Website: bh-photo
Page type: store-pickup
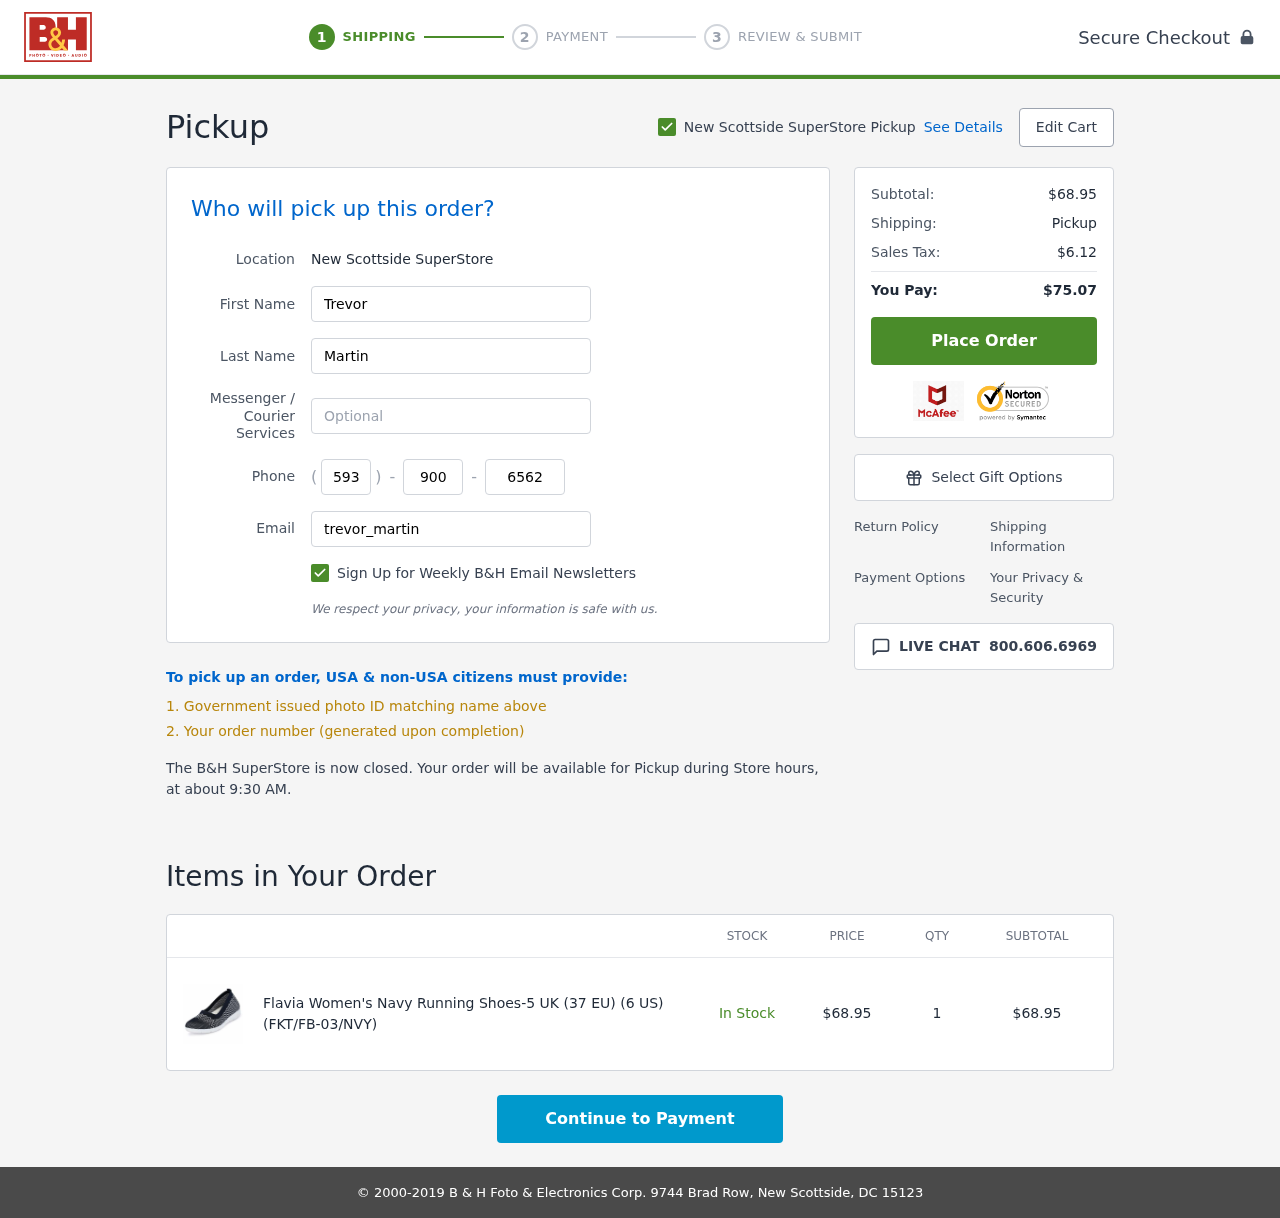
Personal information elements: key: PII_EMAIL
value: trevor_martin@gmail.com
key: PII_FIRSTNAME
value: Trevor
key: PII_LASTNAME
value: Martin
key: PII_LOCATION1_CITY
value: New Scottside SuperStore Pickup
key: PII_LOCATION1_CITY
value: New Scottside SuperStore
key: PII_PHONE_AREA
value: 593
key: PII_PHONE_PREFIX
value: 900
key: PII_PHONE_SUFFIX
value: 6562
Product elements: key: PRODUCT1_NAME
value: Flavia Women's Navy Running Shoes-5 UK (37 EU) (6 US) (FKT/FB-03/NVY)
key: PRODUCT1_PRICE
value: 68.95
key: PRODUCT1_QUANTITY
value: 1
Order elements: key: ORDER_SUBTOTAL
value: $68.95
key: ORDER_TAX
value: $6.12
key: ORDER_TOTAL
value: $75.07